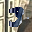
Label: 3